Question: I am very new to reactive cocoa and I'm still getting my head around it.
But I feel like this should be possible:
1. Create a signal around a search for a file. (imageSearchSignal)
2. If the the image isn't found use the download signal and download it. (downloadImageSignal)
So what I'm doing is the following, but what I want to do is add the downloadImageSignal if the image search fails. (basically respond to the filter saying no)
'''
[[[imageSearch filter:^BOOL(NSString *path) {
if (path.length > 0) {
return YES;
}
return NO;
}] map:^id(NSString *path) {
return [UIImage imageWithContentsOfFile:path];
}] subscribeNext:^(UIImage *image) {
// because I want to filter it this would never really happen. I send no if length is 0.
if (!image) { // feel like this should be done in the pipeline somewhere.
[[self signalForImageDownload:stepId] subscribeNext:^(UIImage *downloadedImage) {
[subscriber sendNext:downloadedImage];
[subscriber sendCompleted];
}];
}
else {
[subscriber sendNext:image];
[subscriber sendCompleted];
}
} error:^(NSError *error) {
NSLog(@"error %@", error);
}];
'''
Example of the flow I'm looking for:

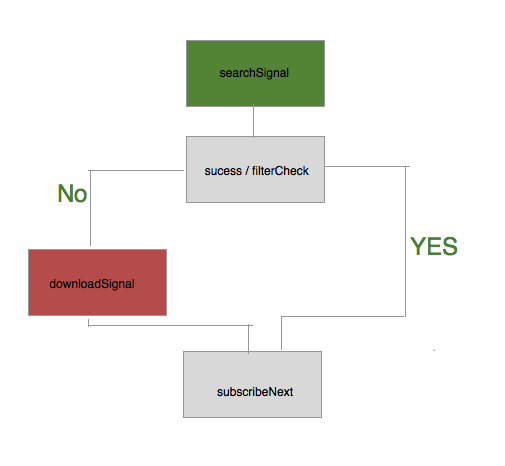
Answer: I take it that whole block is wrapped in a 'createSignal:', hence the calls to subscriber. But that's probably not necessary. Instead of:
'''
RACSignal *imageSignal = [RACSignal createSignal:^RACDisposable *(id<RACSubscriber>subscriber) {
[[[imageSearch filter:^BOOL(NSString *path) {
...
'''
Just assign it to be a derived signal:
'''
RACSignal *imageSignal = [[[imageSearch filter:^BOOL(NSString *path) {
return path.length > 0;
}] map:^id(NSString *path) {
return [UIImage imageWithContentsOfFile:path];
}] flattenMap:^(UIImage *image) {
if (image) {
return [RACSignal return:image];
} else {
return [self signalForImageDownload:stepId];
}
}];
'''
'flattenMap' is like mapping into a signal of signals and then flattening the result. Since in one of the cases you don't need to do any work, you can use 'return:' to create a dummy signal of just one value.
However, depending on the behavior of 'imageSearch', this might not be quite what you want. This will give you one image for each 'imageSearch' (or more, if 'signalForImageDownload' sends more than one next!), but there's a way to throw out old values as soon as 'imageSearch' sends another value: change 'flattenMap' to 'map' followed by 'switchToLatest'.